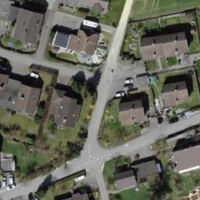
EUNIS habitat code: 54
Species observed at this site:
Ilex aquifolium